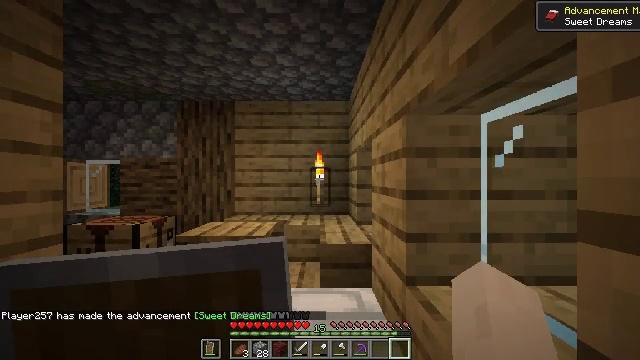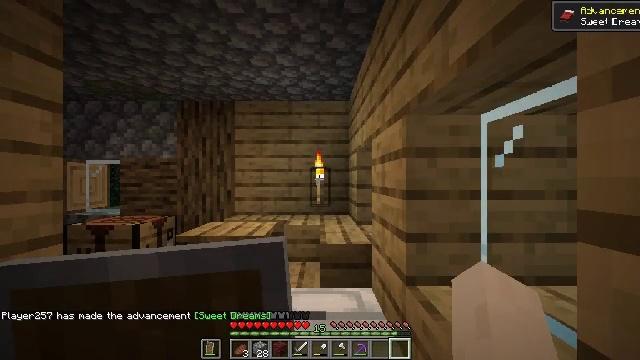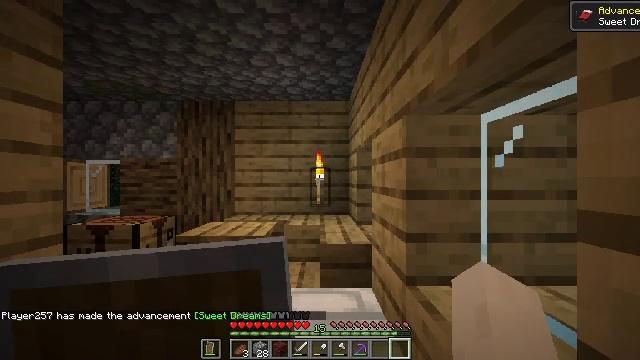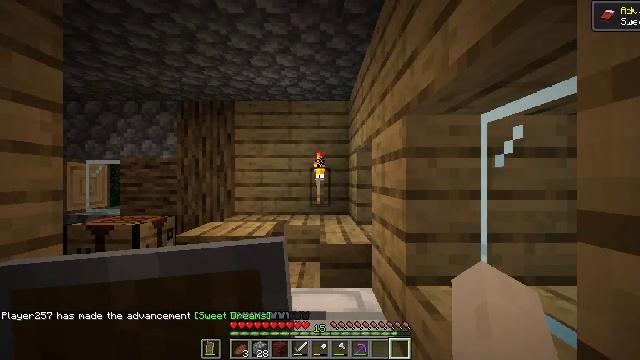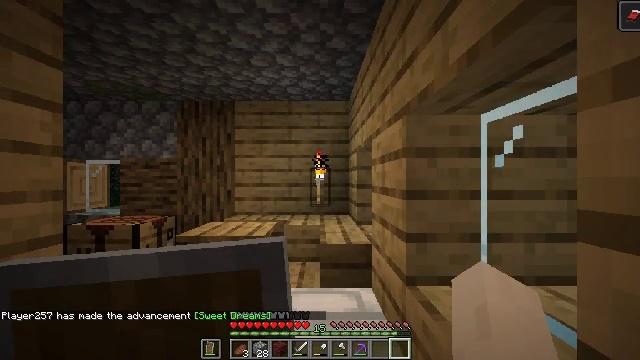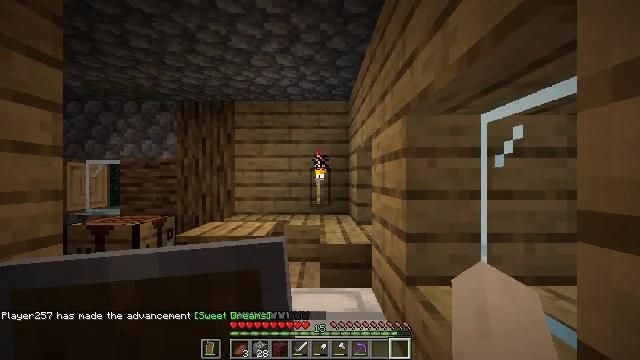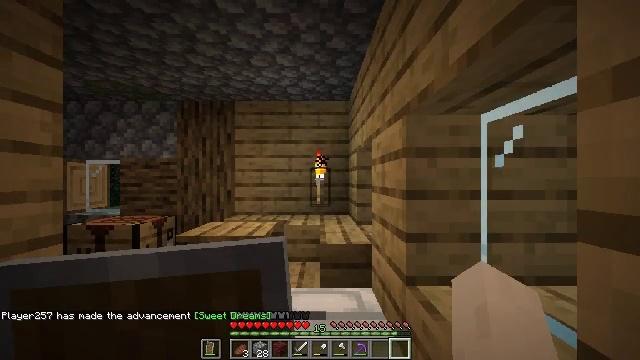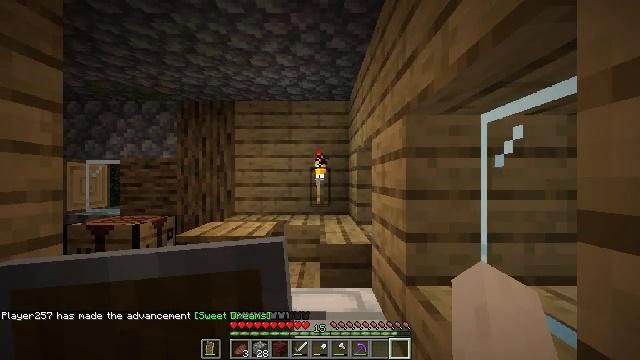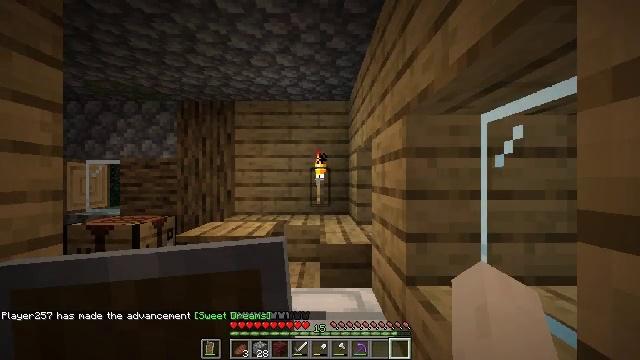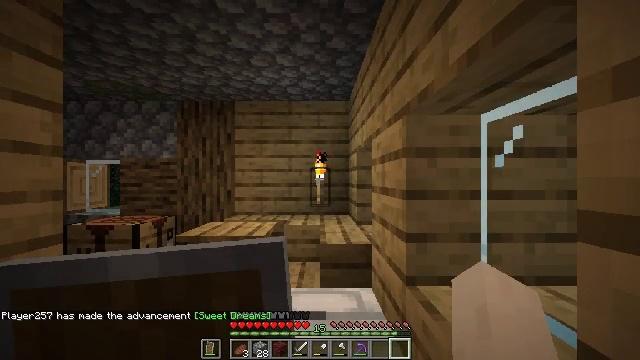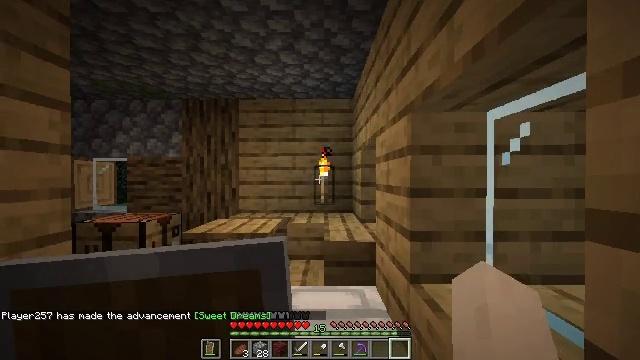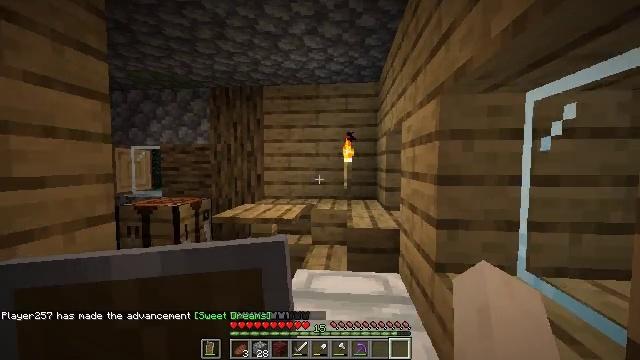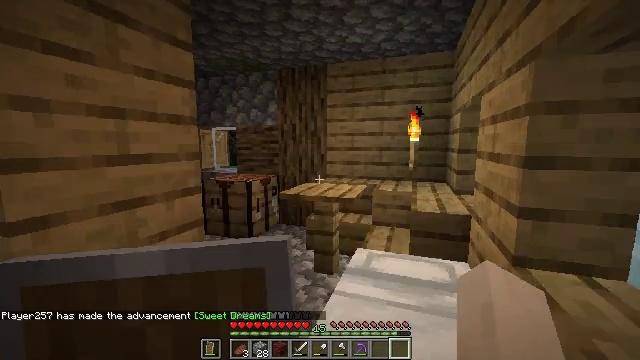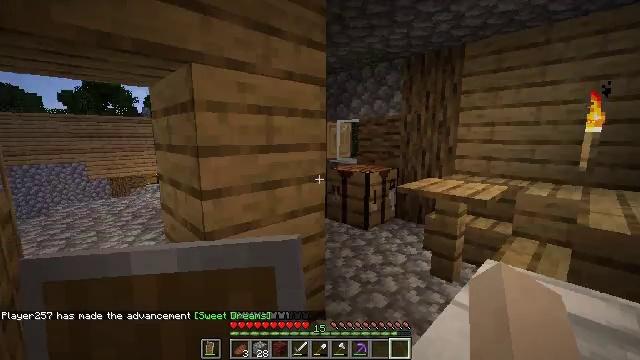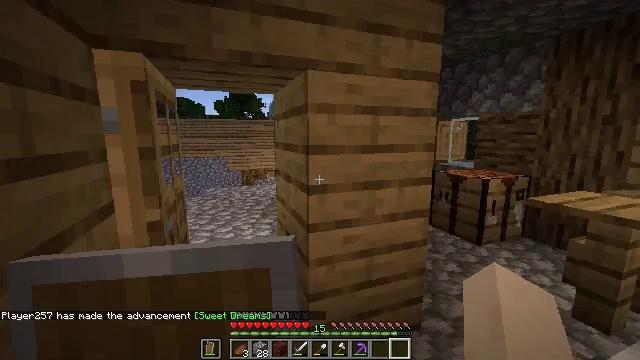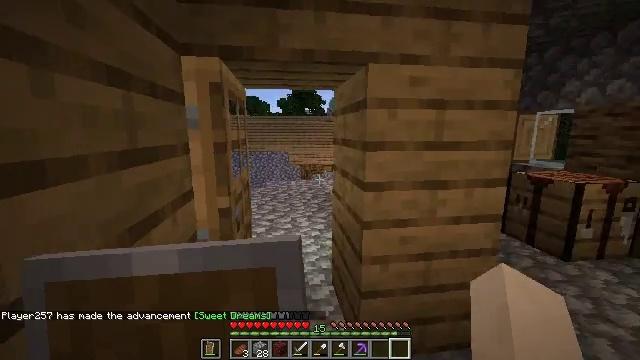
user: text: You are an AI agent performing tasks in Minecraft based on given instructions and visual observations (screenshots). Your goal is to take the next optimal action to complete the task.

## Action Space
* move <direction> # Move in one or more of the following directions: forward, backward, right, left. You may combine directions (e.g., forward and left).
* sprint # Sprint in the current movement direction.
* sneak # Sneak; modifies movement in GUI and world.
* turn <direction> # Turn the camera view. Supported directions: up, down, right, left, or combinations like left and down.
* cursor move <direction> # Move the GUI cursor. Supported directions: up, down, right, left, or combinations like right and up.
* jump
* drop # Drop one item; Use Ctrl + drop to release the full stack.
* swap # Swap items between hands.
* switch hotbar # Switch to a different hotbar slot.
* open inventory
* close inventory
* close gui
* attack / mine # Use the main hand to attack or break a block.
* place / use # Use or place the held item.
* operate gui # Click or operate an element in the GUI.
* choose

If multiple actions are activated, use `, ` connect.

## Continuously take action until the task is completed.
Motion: motion action
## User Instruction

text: Collect wheat crops.
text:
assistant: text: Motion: no_op
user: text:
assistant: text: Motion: no_op
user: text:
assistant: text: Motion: no_op
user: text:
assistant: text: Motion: no_op
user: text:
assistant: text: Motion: no_op
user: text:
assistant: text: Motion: no_op
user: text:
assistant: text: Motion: no_op
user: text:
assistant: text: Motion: no_op
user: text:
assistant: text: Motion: no_op
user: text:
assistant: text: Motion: no_op
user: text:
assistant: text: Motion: turn left and down
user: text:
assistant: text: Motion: turn left and down
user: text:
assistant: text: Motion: turn left and down
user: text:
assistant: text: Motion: turn left
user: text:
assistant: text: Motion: turn left
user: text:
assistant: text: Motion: turn left and down
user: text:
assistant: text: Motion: turn left
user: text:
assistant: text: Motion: no_op
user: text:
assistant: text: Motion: move forward
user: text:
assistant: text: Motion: move forward
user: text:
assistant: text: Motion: move forward
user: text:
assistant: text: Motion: move forward
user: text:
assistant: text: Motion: move forward, turn right and up
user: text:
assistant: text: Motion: move forward, turn right
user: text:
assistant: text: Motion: move forward
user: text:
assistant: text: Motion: move forward
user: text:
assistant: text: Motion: move forward
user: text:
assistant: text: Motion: move forward and move right
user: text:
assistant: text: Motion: move forward and move right
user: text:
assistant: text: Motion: move forward and move right